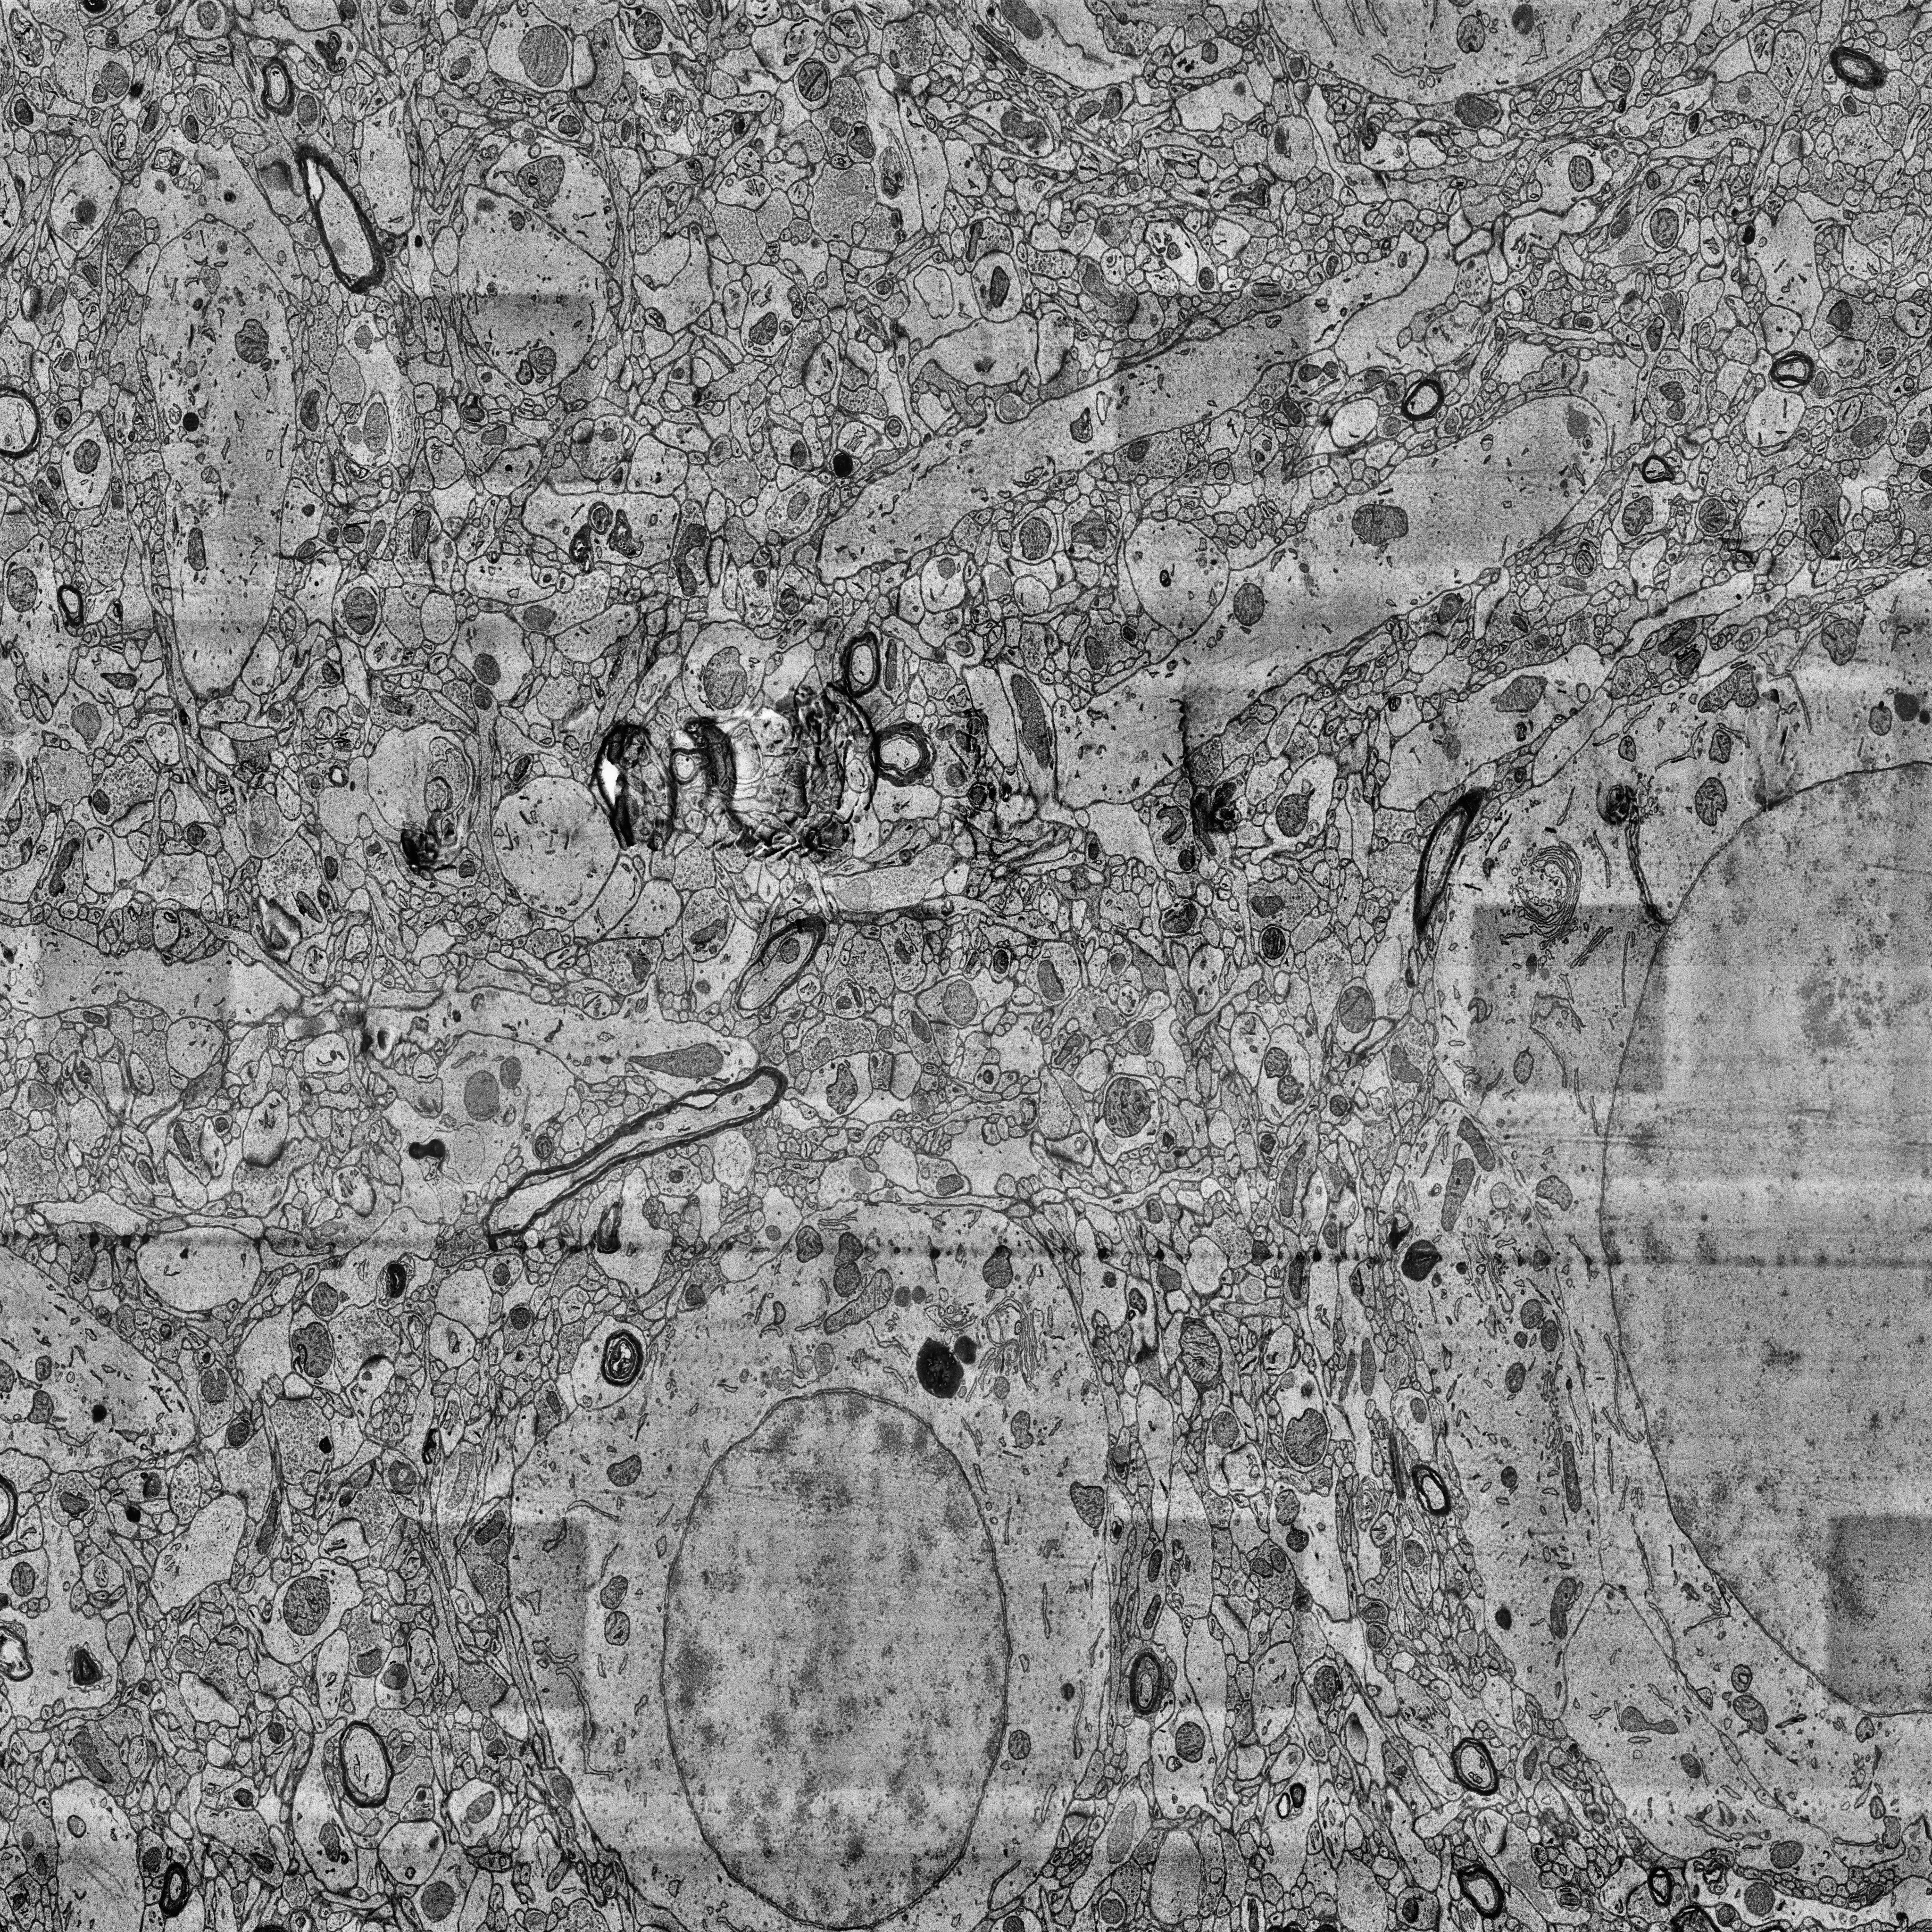
Electron microscopy slice of human cortex tissue
Slice depth (z): 380
Mitochondria instances in slice: 411